Interaction volume radius: 5 \u00c5
Interaction volume height: 25 \u00c5
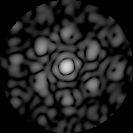
Disorder parameter: 0.6967